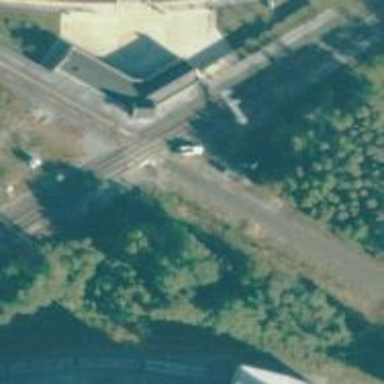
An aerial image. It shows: Railway crossing.